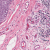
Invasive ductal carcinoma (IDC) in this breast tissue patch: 0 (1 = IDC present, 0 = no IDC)